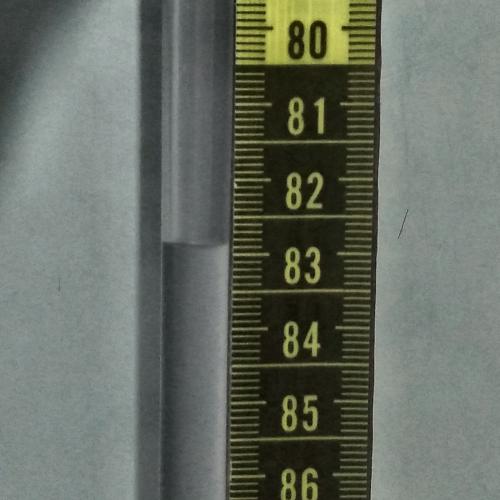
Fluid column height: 82.9 cm